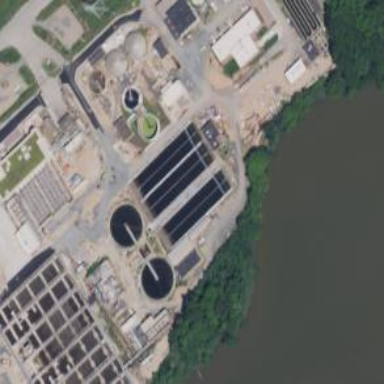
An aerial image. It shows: Wastewater plant surrounded by fence.